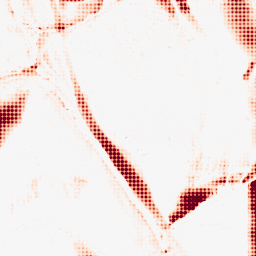
Category: morphological
Decomposition family: morphological_ellipse
Decomposition parameters: operation: opening
width: 10
height: 50
Upsampling method: sinc_blackman
Upsampling parameters: scale: 8
kernel_size: 8
Upsampling scale: 8